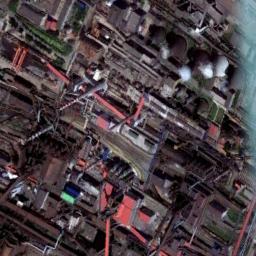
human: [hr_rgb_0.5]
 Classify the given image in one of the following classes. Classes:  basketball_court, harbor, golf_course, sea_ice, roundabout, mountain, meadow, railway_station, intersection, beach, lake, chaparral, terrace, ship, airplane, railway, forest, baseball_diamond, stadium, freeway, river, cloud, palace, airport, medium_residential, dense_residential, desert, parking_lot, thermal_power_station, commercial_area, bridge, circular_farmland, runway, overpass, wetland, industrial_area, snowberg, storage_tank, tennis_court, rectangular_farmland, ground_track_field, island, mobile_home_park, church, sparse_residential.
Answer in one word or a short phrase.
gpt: thermal_power_station